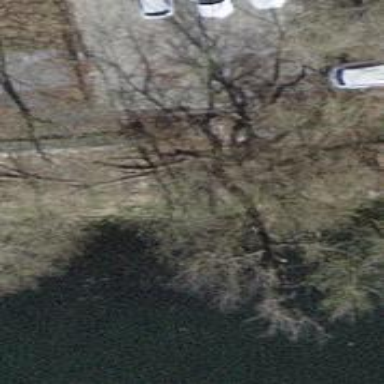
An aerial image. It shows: Brown bench.